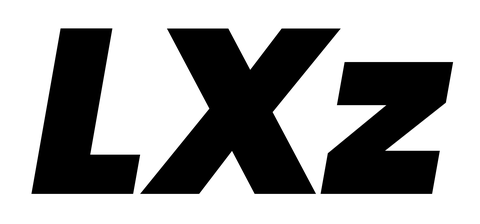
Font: Poppins-BlackItalic